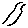
Label: line